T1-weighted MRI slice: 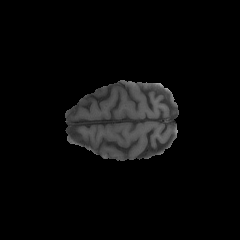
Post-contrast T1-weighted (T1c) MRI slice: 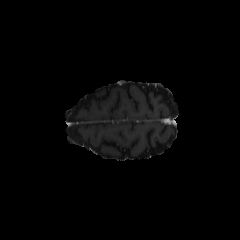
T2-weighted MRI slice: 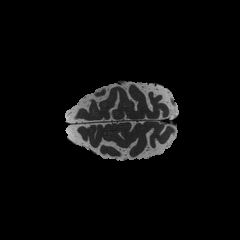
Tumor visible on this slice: no